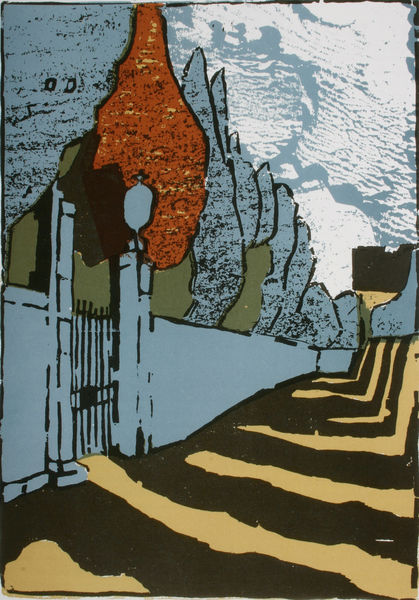
Titel: Straßenszene
Künstler: Augusta von Zitzewitz
Institution: (Privatarchiv)
Schlagwörter: baum, blau, himmel, schatten, wolken, bäume, braun, schwarz, strasse, säule, säulen, tür, weiss, dach, haus, park, rot, weg, wolke, zaun, häuser, gatter, gitter, pfad, sonne, wald, garten, passage, perspektive, mauer, allee, siebdruck, symmetrie, gestreift, streifen, tor, eingang, gang, druck, friedhof, portal, bran, törchen